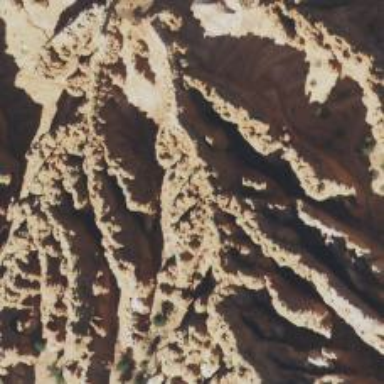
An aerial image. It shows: Natural ridge in the landscape.